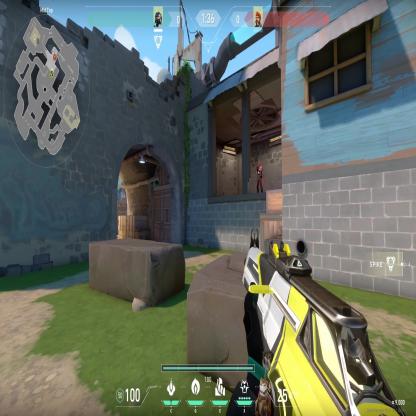
Label: enemy